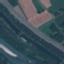
Label: Highway